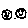
Label: smiley face